Field crop: maize
Growth stage: 2
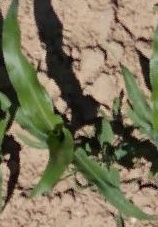
Species: maize